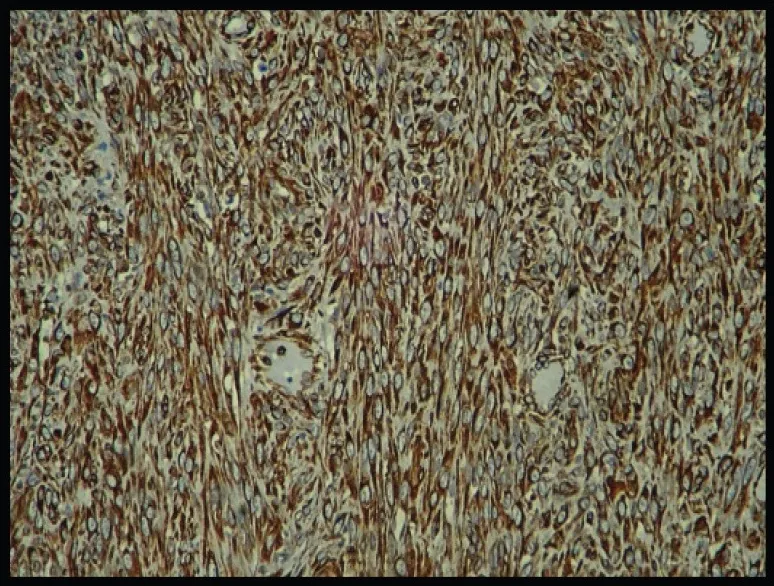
IHC showing spindle cells strongly positive for vimentin (10x).
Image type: pathology (immunostaining)